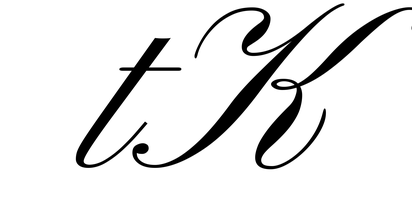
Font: PinyonScript-Regular